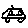
Label: car